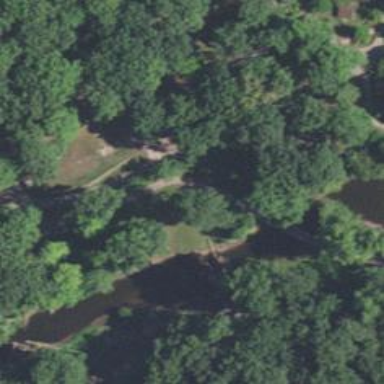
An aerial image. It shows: Path leading to bridge.